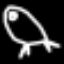
Label: frog